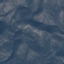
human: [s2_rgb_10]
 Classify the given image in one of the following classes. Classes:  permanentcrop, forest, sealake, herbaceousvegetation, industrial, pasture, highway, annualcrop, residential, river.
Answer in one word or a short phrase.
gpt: HerbaceousVegetation